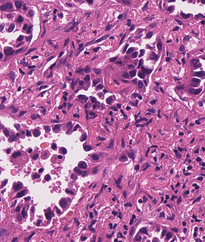
Tumor epithelial tissue: yes
Tumor-associated stroma tissue: yes
Normal tissue: no